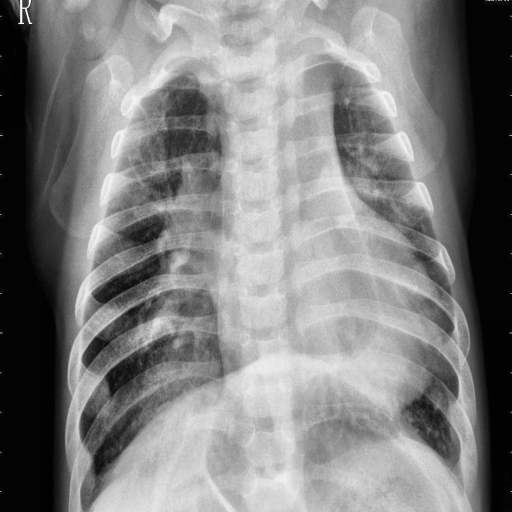
Finding: PNEUMONIA